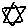
Label: star